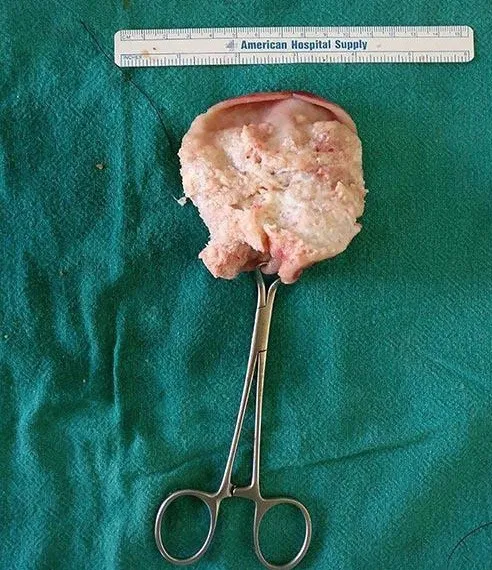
Gross specimen of the gallbladder showing papillary growth pattern in the neck and body.
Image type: medical_photograph (other_medical_photograph)